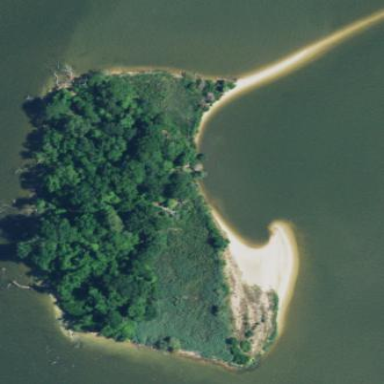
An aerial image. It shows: Islet.